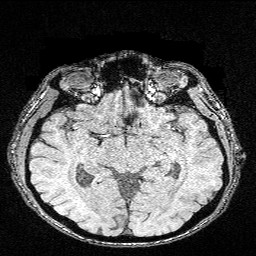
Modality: FLASH
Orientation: coronal
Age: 30
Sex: male